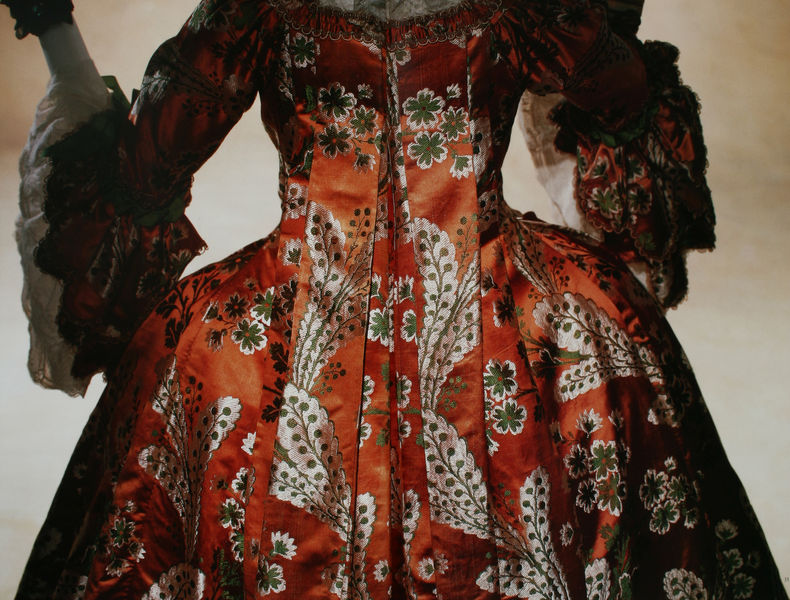
Titel: Kleid (Robe à la francaise) - Detail
Standort: Kyoto (Japan)
Institution: Kyoto Costume Institute
Schlagwörter: blätter, dunkel, feder, hand, schatten, weiß, grün, ausschnitt, blume, blumen, braun, brust, frau, grau, handschuh, handschuhe, hell, hintergrund, kleid, licht, orange, rücken, schwarz, blüten, dame, gürtel, rot, tuch, mode, muster, ornament, rock, alt, arm, arme, barock, falten, samt, spitze, ärmel, hals, hände, kostüm, stoff, stoffe, saum, spitzen, blatt, pflanze, pflanzen, dekollete, dekoltee, puffärmel, renaissance, rokoko, seide, ranken, taille, brüste, japan, modell, mieder, farben, farbe, hof, rand, falte, weiblich, detail, glanz, floral, ornamente, verzierung, plüsch, rüsche, rüschen, model, naht, satin, foto, fotografie, photographie, gemustert, untergrund, hinten, schnitt, seite, tasche, entwurf, damast, puppe, photo, china, geblümt, farbfoto, hüfte, antik, mittelalter, blanche, rouge, historismus, korsett, museum, breit, taschen, bänder, textil, atem, decoltee, wespentaille, korsage, reifrock, tailliert, robe, motive, historisch, cul de paris, schnürung, unterkleid, nähte, blumig, abschluss, rankenornament, kyoto, kleiderpuppe, ausladend, soie, textilie, festkleid, baleine, dekolete, 18. jahrhundert, motif